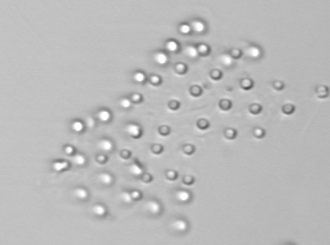
Label: Parvicorbicula_socialis